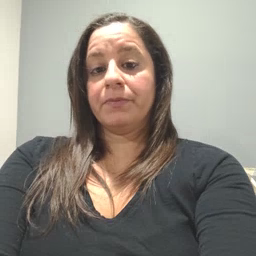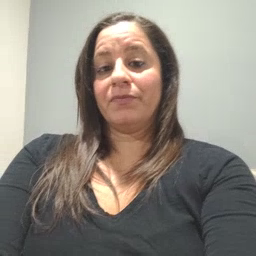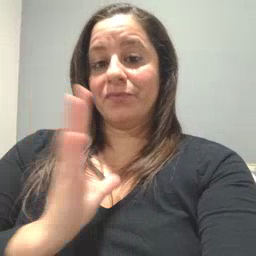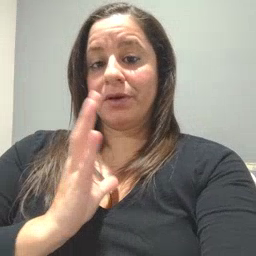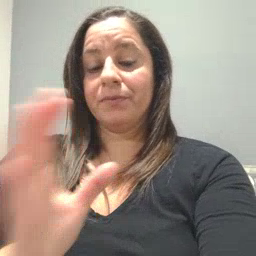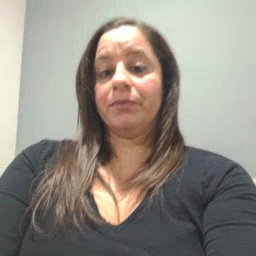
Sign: fine